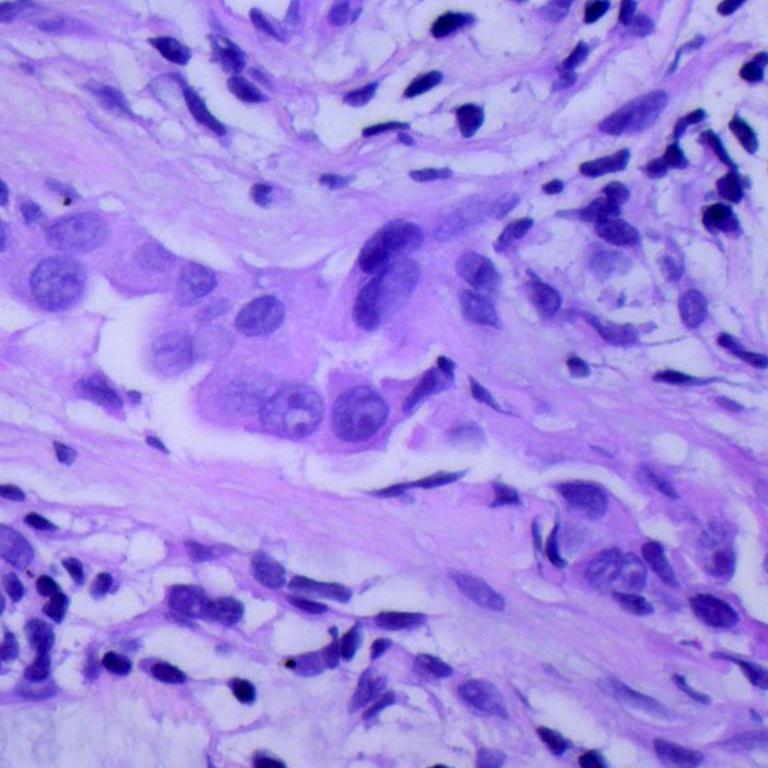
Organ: lung
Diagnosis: adenocarcinomas